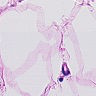
Metastatic tissue present: no